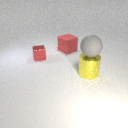
large gray rubber sphere above large yellow metal cylinder